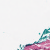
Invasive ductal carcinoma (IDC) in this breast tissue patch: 0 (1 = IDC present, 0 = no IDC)